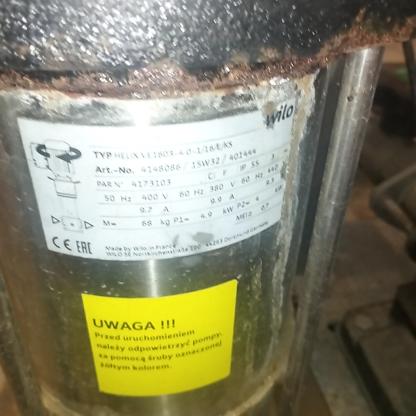
Klasa: tabliczka-znamionowa